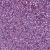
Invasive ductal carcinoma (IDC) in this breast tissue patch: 1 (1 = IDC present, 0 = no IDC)